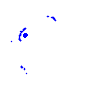
Particle: pion